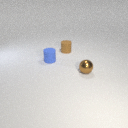
small brown rubber cylinder to the left of small brown metal sphere